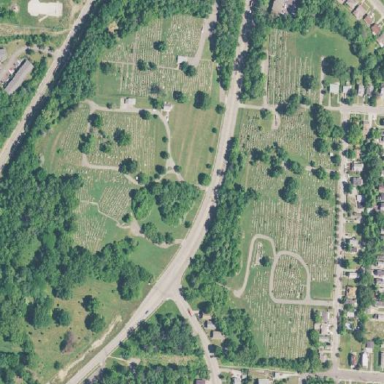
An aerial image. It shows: Cemetery.